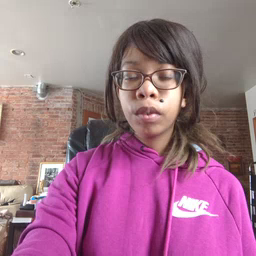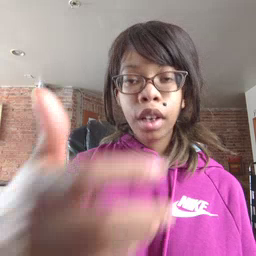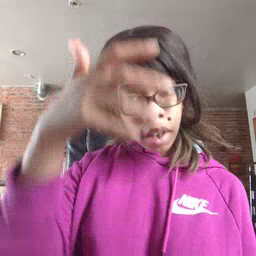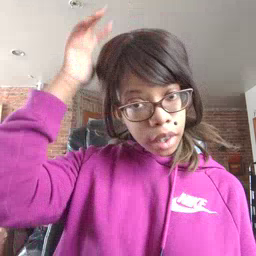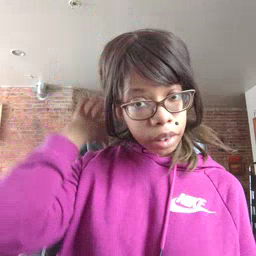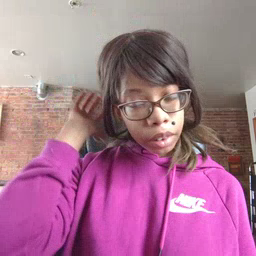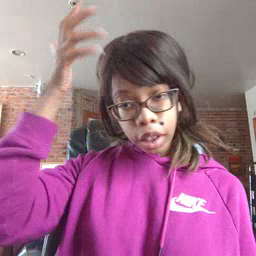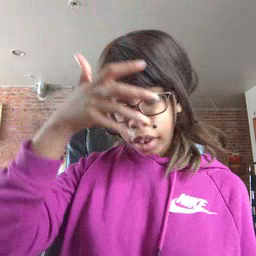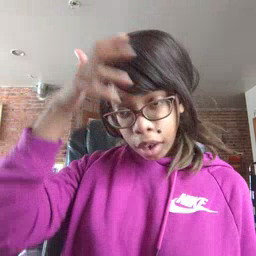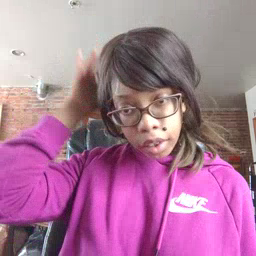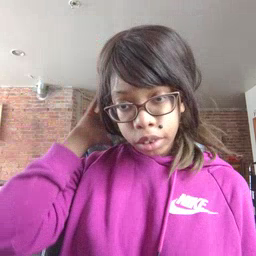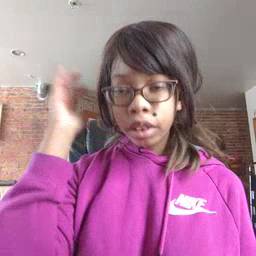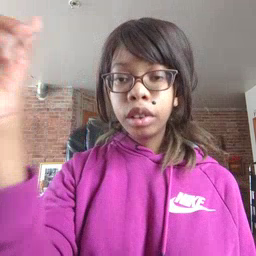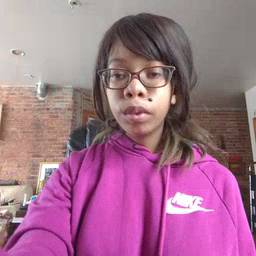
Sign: lion